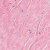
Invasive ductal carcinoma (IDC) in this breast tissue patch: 0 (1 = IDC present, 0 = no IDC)